Interaction volume radius: 5 \u00c5
Interaction volume height: 15 \u00c5
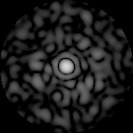
Disorder parameter: 0.8162